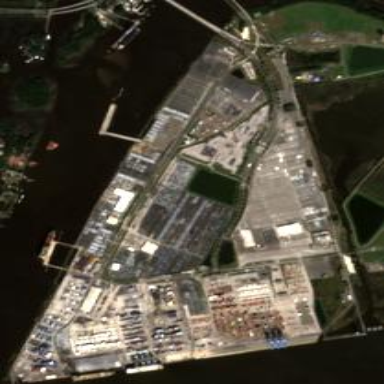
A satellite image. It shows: Industrial area designated for port activities.